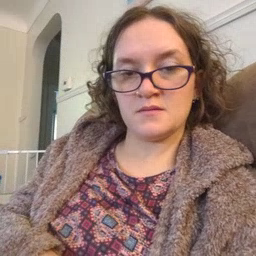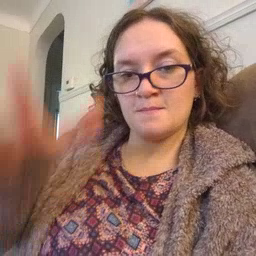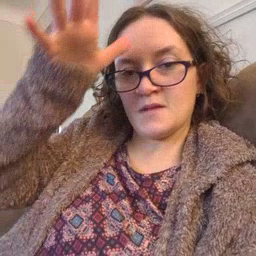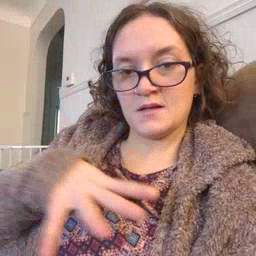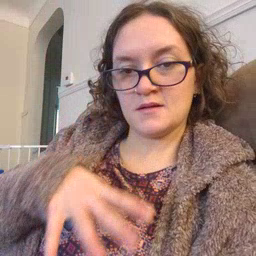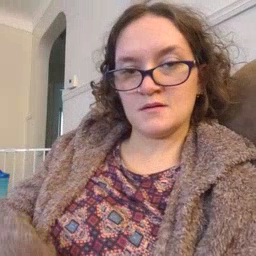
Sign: man